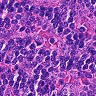
Metastatic tissue present: no